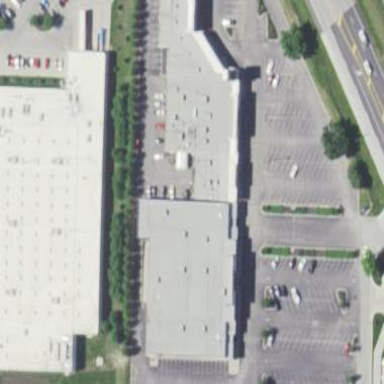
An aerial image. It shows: Retail building that serves as mall.